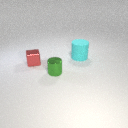
small red metal cube in front of large cyan rubber cylinder